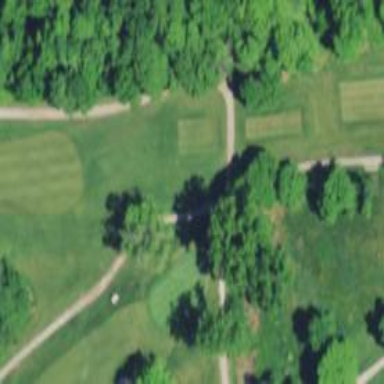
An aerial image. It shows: Golf cartpath that is also road path.